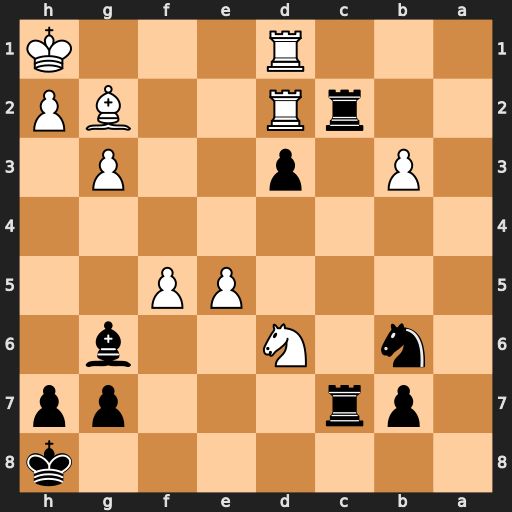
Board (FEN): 7k/1pr3pp/1n1N2b1/4PP2/8/1P1p2P1/2rR2BP/3R3K
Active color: b
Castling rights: -
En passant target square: -
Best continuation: Rxd2 Rxd2 Rc1+